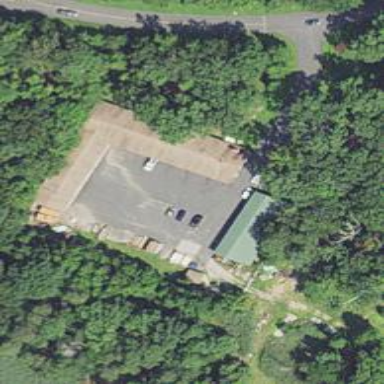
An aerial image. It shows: Garage building.